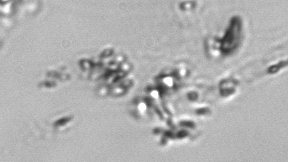
Label: Phaeocystis